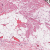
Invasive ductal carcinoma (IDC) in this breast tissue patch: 0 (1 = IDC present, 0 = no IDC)